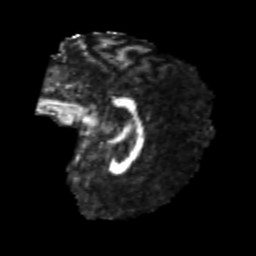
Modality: FA
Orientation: sagittal
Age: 24
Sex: female
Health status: healthy
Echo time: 0.074 s